Question: I'm using iText in Java to select a few pages out of a big PDF document and save as a new, smaller PDF. At the same time I'd like to change their colours.
For example, suppose my pages all use shades of grey, and I'd like to make it green. All the colours used are shades of gray. I'd like to replace each of those colours with a corresponding colour in green.
---
> What exactly are you trying to accomplish?
Turn this... into this:

I have <URL>, on which I'm already using iText to select a smaller set of pages from the document based on user input - cutting more than 100 pages down to about 5. At the same time I wish to produce green, blue, yellow, pink etc versions of them. Not every page is in grayscale, but all the ones that matter are, so I can force their colour space if need be.
---
Following Mark Storer's suggestion of blending modes, here's what I have:
'''
val reader = new PdfReader(file.toURL)
val document = new Document
val writer = PdfWriter.getInstance(document, outputStream)
document.open()
/* draw a white background behind the page, so the
blend always has something to transform, otherwise
it just fills. */
val canvas = writer.getDirectContent
canvas.setColorFill(new CMYKColor(0.0f, 0.0f, 0.0f, 0.0f))
canvas.rectangle(10f, 0f, 100f, 100f)
canvas.fill
/* Put the imported page on top of that */
val page = writer.getImportedPage(reader, 1)
canvas.addTemplate(page, 0, 0)
/* Fill a box with colour and a blending mode */
canvas.setColorFill(new CMYKColor(0.6f,0.1f,0.0f,0.5f))
val gstate = new PdfGState
gstate.setBlendMode(PdfGState.BM_SCREEN)
canvas.setGState(gstate)
canvas.rectangle(0f, 0f, 100f, 100f)
canvas.fill
document.close()
'''
(It's in Scala, but the iText library is just the same as in Java)
The problem is, all the blending modes iText has available are "separable" modes: they operate on each colour channel independently. That means I can separately adjust the cyan, magenta, yellow or black values, but I can't turn gray into green.
To do that, I'd need to use the Color blending mode, which is "non-separable", ie the colour channels affect each other. As far as I can tell, iText doesn't offer that - none of the non-separale blending modes are listed among the constants in 'PdfGState'. I'm using iText 5.0.5, which is the latest version as of writing this.
Is there a way of accessing these blending modes in iText, or even of hacking them in? Is there another way of achieving the result?
- <URL>
---
Even setting the blend mode to Color didn't work. I did this in code to force it:
'''
val gstate = new PdfGState
gstate.put(PdfName.BM, new PdfName("Color"))
canvas.setGState(gstate)
'''
and I checked the resulting PDF in a text editor to make sure it said the right thing. Sadly the result on screen just didn't work. I've no idea why, according to the PDF specification that should be the right blend mode.
---
> "Color" didn't work? Funky. Can we see the PDF?
<URL>.
Putting it on the web, I can now see that the "Color" mode works correctly in Chrome, but doesn't work in Acrobat 9 Pro (CS4). So the technique is correct, but Adobe fails at rendering!
I wonder if there isn't some way of "flattening" the effect of the blending mode, so the PDF contains the desired colour object directly rather than a blending intended to result in the right colour.
> Idea: Turn this upside down. Use the existing page as an alpha channel on a page filled
entirely with the desired color rather than the other way around.
How? I'm not sure the GState applies to adding a template?
Also, the imported page would need the white background adding first, or it will simply flood with colour wherever there isn't an object rather then blending.
I tried doing this:
'''
val canvas = writer.getDirectContent
canvas.setColorFill(new CMYKColor(0.6f,0.1f,0.0f,0.0f))
canvas.rectangle(10f, 0f, 500f, 500f)
canvas.fill
val template = canvas.createTemplate(500f, 500f)
template.setColorFill(new CMYKColor(0f, 0f, 0f, 0f))
template.rectangle(0f, 0f, 500f, 500f)
template.fill
val page = writer.getImportedPage(reader, 1)
template.addTemplate(page, 0, 0)
val gstate = new PdfGState
gstate.put(PdfName.BM, new PdfName("Color"))
canvas.setGState(gstate)
canvas.addTemplate(template, 0, 0)
'''
And <URL>
: Silly me. I changed the mode to "Luminosity", <URL>. As before, this looks correct in Chrome but not in Acrobat.
---
I just checked, and even Adobe Reader X doesn't render it properly. Which probably means what I'm asking for is impossible. :(
---
Leonard Rosenthal from Adobe got back to me, and clarified the problem: the "Color" blend mode only works when the transformation space is RGB, not CMYK. My PDF wasn't specifying the space, so Adobe products default to CMYK, while others default to RGB.
The solution in iText was to add this line near the top:
'''
writer.setRgbTransparencyBlending(true)
'''
Of course, for the sake of colour accuracy you don't want any more colour space conversions than absolutely necessary, so only use this line if you really do need to use RGB blend modes.
The colour pages produced look a little strange from a Photoshop user's perspective: it looks like light greys have been made more saturate than dark greys. I'm investigating ways of combining filters to adjust that output.
<URL>
Many thanks to Mark Storer for helping me reach this solution.
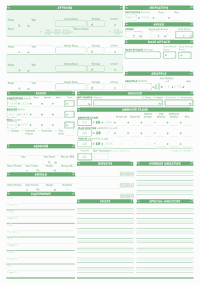
Answer: If you consistently want to go from "shades of gray" to "shades of Color X", you might be able to use transparency with some funky blending mode.
If you want to go through all the content streams and edit the existing color commands, that's a pretty tall order. You have to take into account a Wide Variety of colo(u)r spaces. DeviceGray, DeviceRGB, DeviceCMYK, ICC profiles, calibrated RGB and CMYK, spot colors, and So Forth.
What exactly are you trying to accomplish?
---
"Color" didn't work? Funky. Can we see the PDF?
---
Idea: Turn this upside down. Use the existing page as an alpha channel on a page filled entirely with the desired color rather than the other way around.
---
One more try. Rather than blending, use a transfer function. You'd need to build a Function dictionary. You're sticking with CMYK, so cramming any and all inputs into a specific output should be fairly simple.
something like this:
C: [0 1] -> [0 0.6]
M: [0 1] -> [0 0.1]
Y: [0 1] -> [0 0]
K: [0 1] -> [0 0]
(I swiped the 0.6 0.1 0 0 from your PDF)
Urgh... only your existing page is all deviceGray, right? Nope... CMYK as well, only just K's. You'd need a transfer function that took the K values, and mapped them to CMYK based on the color output you wanted.
And then I looked at how you define a function in PDF. So much for simple. Domains and ranges and samples oh my! Not exactly trivial.
Still, this just might work.
(though I still think you should find a blended PDF that works in Acrobat and see what the differences are)
---
Last ditch effort:
PM Leonard Rosenthol. He has an account here on SO. He's the Acrobat developer relations guy for Adobe. Tell him that Mark Storer is stumped. That should get his attention. ;)